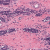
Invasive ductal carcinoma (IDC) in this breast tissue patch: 0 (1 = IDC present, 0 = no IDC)